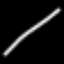
Label: line